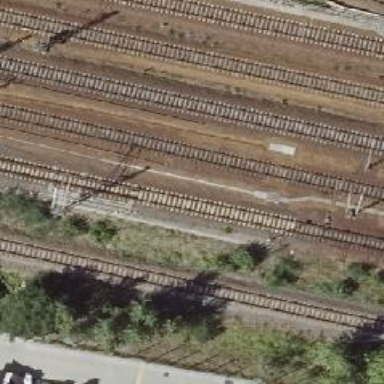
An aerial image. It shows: Railway switch with the turnout on the right side.